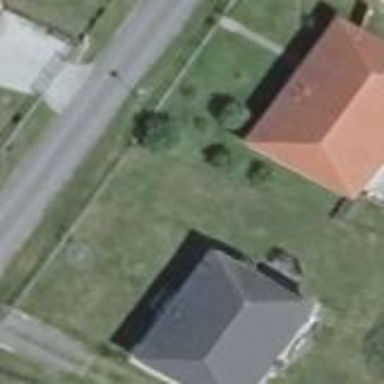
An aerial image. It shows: House with hipped roof oriented along.